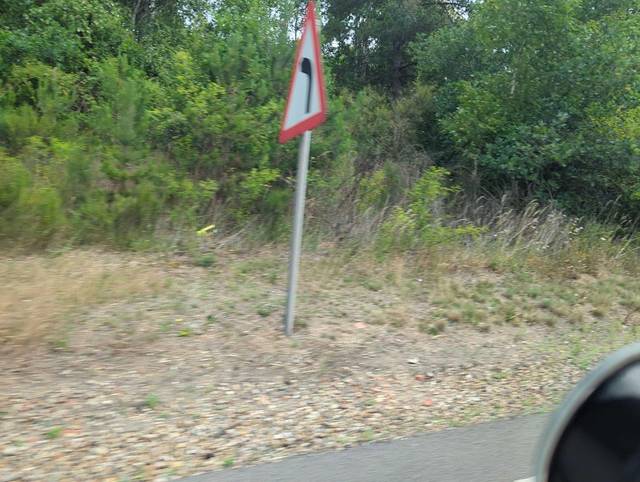
Region: United Kingdom
Coordinates: 51.925, 0.9274